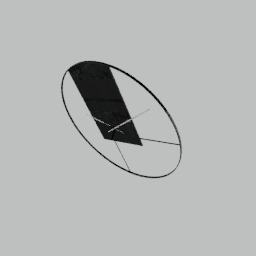
Label: decoration